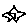
Label: star